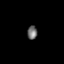
Tissue: lung
Cell type: Endothelial cells
Senescence score: 0.2322
Nuclear area (px): 132
Mean DAPI intensity: 109.924